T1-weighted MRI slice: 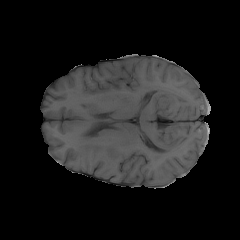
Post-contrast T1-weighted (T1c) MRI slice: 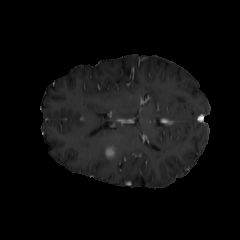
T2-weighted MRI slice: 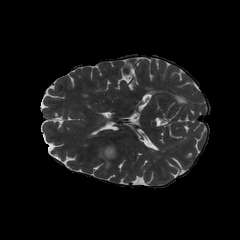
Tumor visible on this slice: yes